Question: I initialize a property within the Controller's Constructor.
'''
public BookController()
{
SessionProvider.SessionLoadSceanrio = false;
}
'''
I have an Action Method which reset the property again on a button click event.
'''
public ActionResult LoadScenario(int bookId)
{
SessionProvider.SessionLoadSceanrio = true;
// remaining code
return Json(ScenarioId, JsonRequestBehavior.AllowGet);
}
'''
Following javascript code is in my view which is called when the button is clicked.
'''
var BookHandler = {
$("#btnLoadScen").click(function (e) {
$.ajax({
url: "@Url.Action("LoadScenario", "Book")",
dataType: 'json',
type: 'POST',
data: {
'bookId': BookHandler.getBookId()
},
success: function (response) {
var scenarioId = response;
var isLoadScenario = "@Portal.Presentation.Web.Planning.MVC.App_Start.SessionProvider.SessionLoadSceanrio";
//otherproperties
window.open("@Url.Action("Index", "BookScenario", new {loadScenario = "_loadScenario"}).replace('_loadScenario', isLoadScenario), tabId);
},
error: function () {
}
});
});
}
'''
My problem is when I click the button, value of property changes in the Controller. But it doesn't change in my javascript code.Please see the screen capture of the developer tool.
does Anyone has a clue on this?
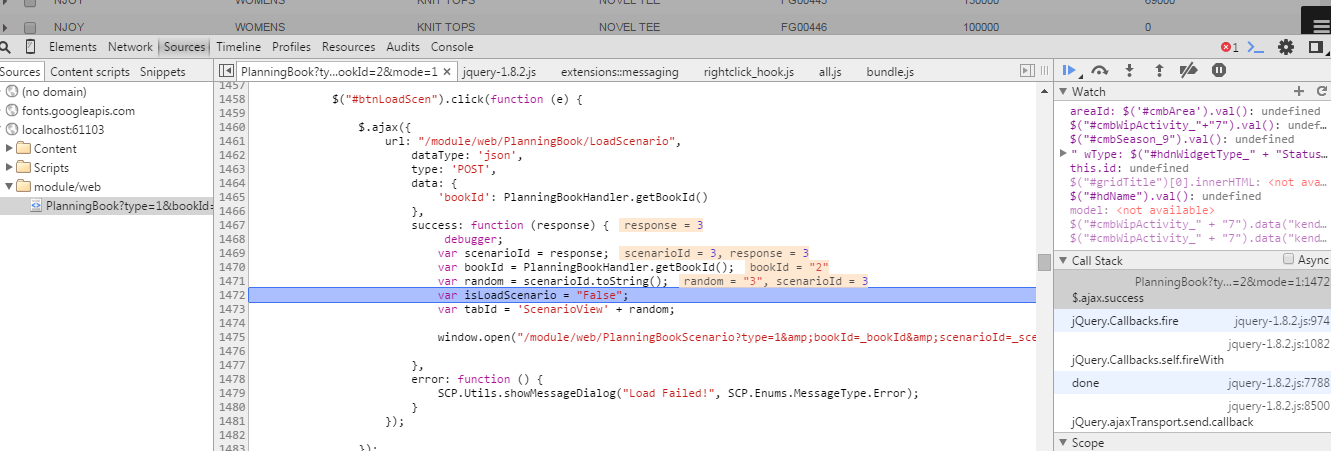
Answer: You are using the razor syntax. then initially page loaded , values are set, and these values are string , not a variable anymore. then you can't get session value updated again.
please get session value from an AJAX call and set to your variable.